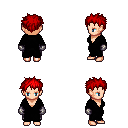
a pixel art fantasy rpg character, female body template, human, light skin, black robe, metal pants, red bedhead hairstyle, metal gloves, four views (front, back, left, right), 2x2 character sprite sheet, small pixel art, hard edges, no anti-aliasing